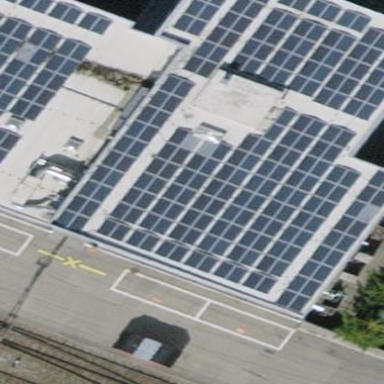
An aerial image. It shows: Solar power generator utilizing photovoltaic technology with solar photovoltaic panels.